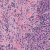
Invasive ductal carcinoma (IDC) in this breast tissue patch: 1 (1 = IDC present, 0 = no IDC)